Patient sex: M
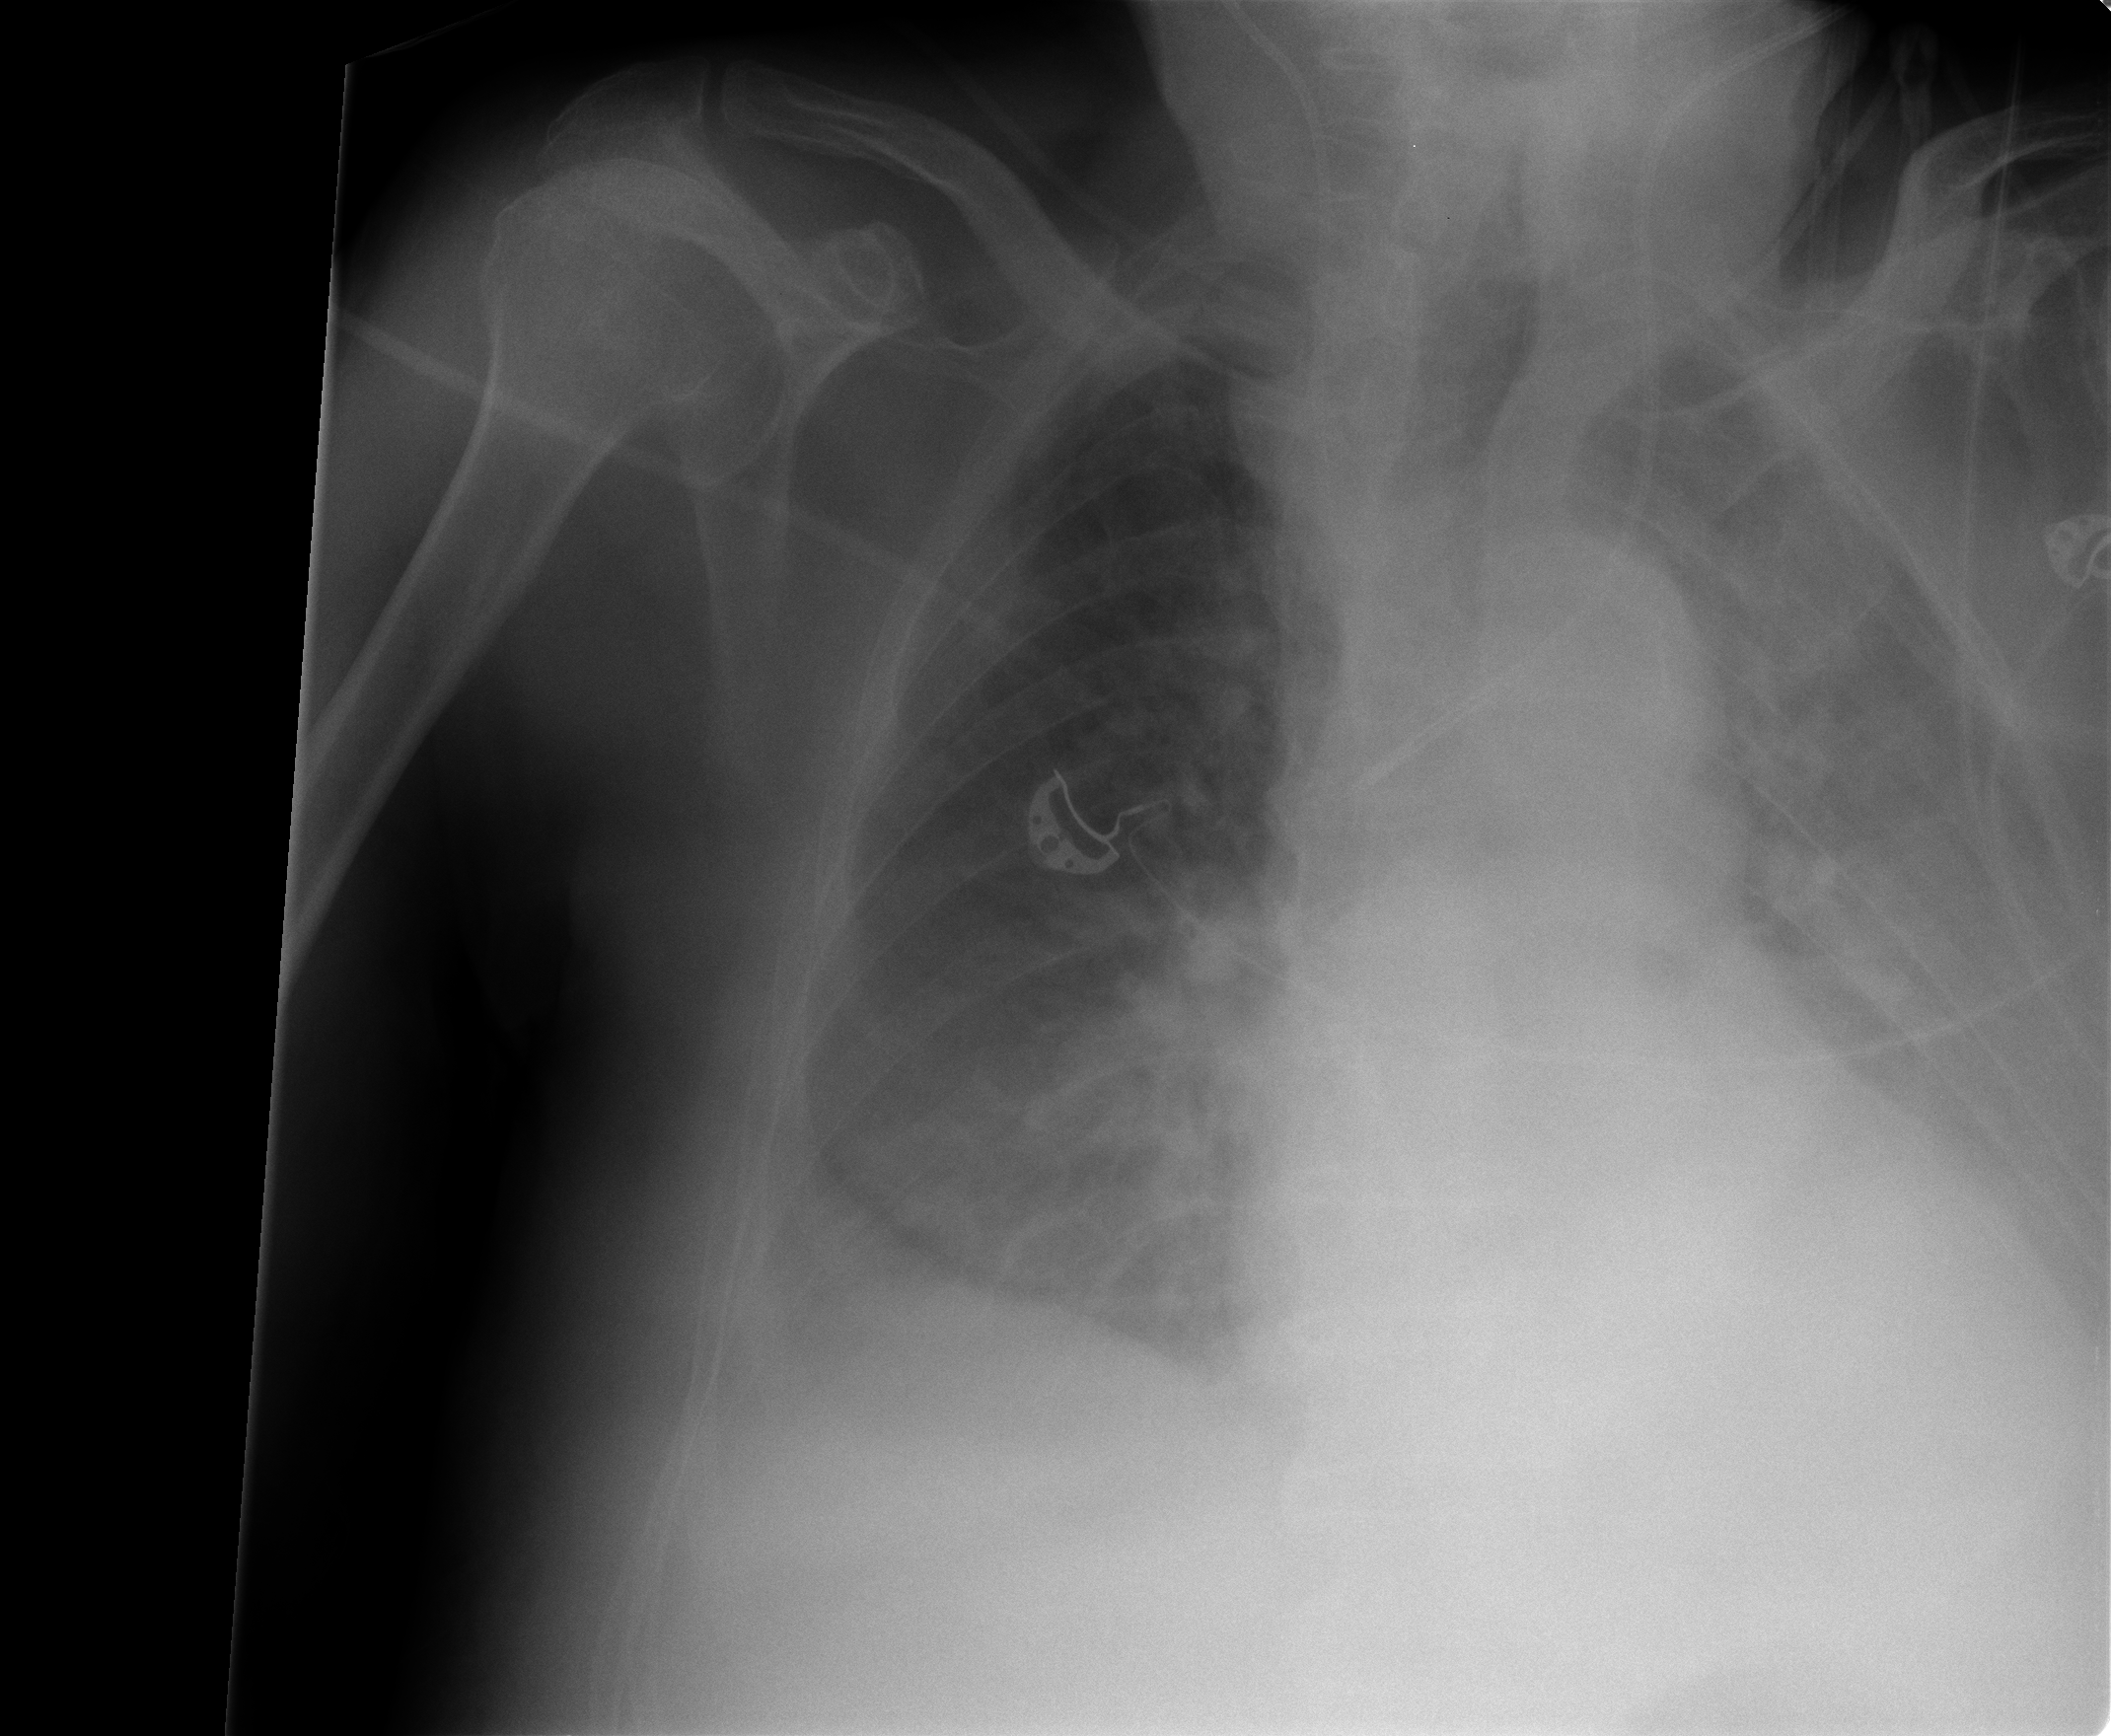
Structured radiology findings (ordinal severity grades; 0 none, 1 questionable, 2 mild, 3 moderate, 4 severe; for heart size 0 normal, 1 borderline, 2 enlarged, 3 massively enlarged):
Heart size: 2
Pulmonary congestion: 3
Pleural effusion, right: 3
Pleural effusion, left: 3
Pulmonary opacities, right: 0
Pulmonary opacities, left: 3
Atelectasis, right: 2
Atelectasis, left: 3